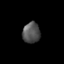
Tissue: skin
Cell type: Epithelial cells
Senescence score: 0.286
Nuclear area (px): 354
Mean DAPI intensity: 83.398